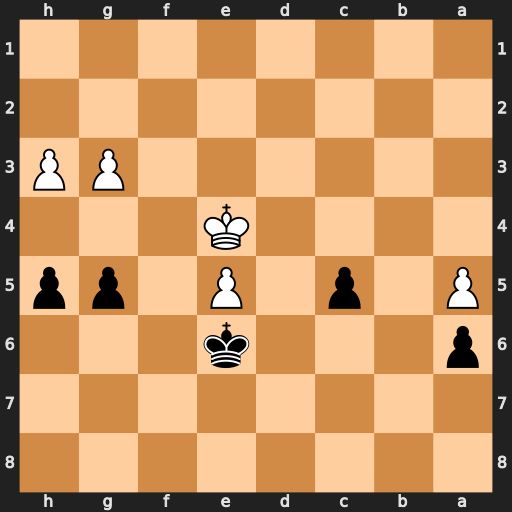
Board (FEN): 8/8/p3k3/P1p1P1pp/4K3/6PP/8/8
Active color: b
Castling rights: -
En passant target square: -
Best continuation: h4 gxh4 gxh4 Kf4 c4 Ke4 c3